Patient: sex F, age 35
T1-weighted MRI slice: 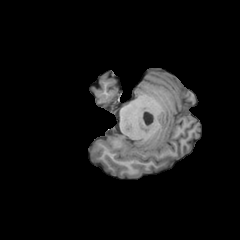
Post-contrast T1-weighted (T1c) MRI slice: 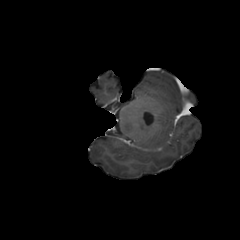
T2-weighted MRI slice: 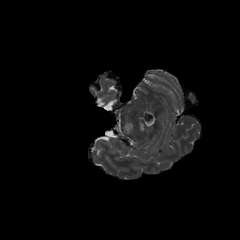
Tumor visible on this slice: yes
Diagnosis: Astrocytoma, IDH-mutant
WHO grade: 3